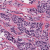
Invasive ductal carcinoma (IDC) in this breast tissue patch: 1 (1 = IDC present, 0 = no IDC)